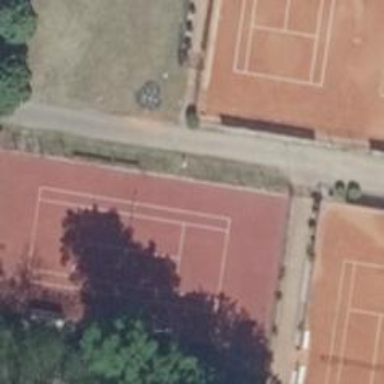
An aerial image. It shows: Tennis court on the leisure land pitch.